Question: I have a Panel in my application that collapses to the left side of the screen. What I'd like to do is add some custom content, like icons, to the vertical bar that represents the collapsed panel. A good example would be what Outlook does when you collapse the Mail pane:

Is there built-in support for this in ExtJS? If not, what would be the best way to go about this?
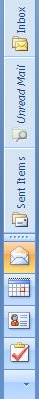
Answer: Go for a vertical toolbar in ExtJS 4.0 . Example <URL>.